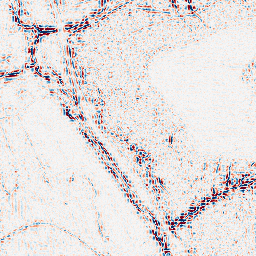
Category: wavelet
Decomposition family: wavelet_biorthogonal
Decomposition parameters: wavelet: bior5.5
level: 2
Upsampling method: bicubic
Upsampling parameters: scale: 4
Upsampling scale: 4